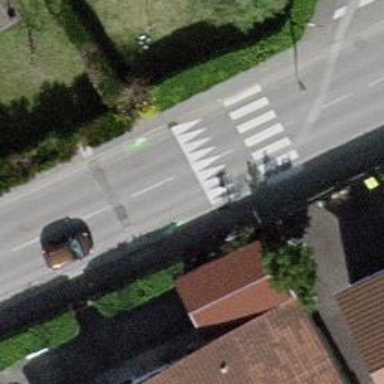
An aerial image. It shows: Road with traffic signals.